Question: I am learning Categories in Objective-C. I am trying to write a sample program with categories in XCode and the program execution hangs on one line as shown in the image, but the memory keeps increasing. I have attached snapshot below.

The source code is given below
A] fraction.h
'''
#import <Foundation/Foundation.h>
@interface Fraction:NSObject
@property (nonatomic) int numerator;
@property (nonatomic) int denominator;
-(void) setTo:(int) numerator over:(int) denominator;
-(void) reduce;
-(double) convertToNum;
-(void) print;
@end
'''
B] fraction.m
'''
#import <Foundation/Foundation.h>
#import "Fraction.h"
@implementation Fraction
-(void) setTo:(int) n over:(int) d {
_numerator = n;
_denominator = d;
}
-(void) print {
NSLog(@"The resultant value is %d/%d", [self numerator], [self denominator]);
}
-(double) convertToNum {
return
((double)[self numerator]/(double)[self denominator]);
}
-(void) reduce {
int temporaryNumerator = [self numerator];
int temporaryDenominator = [self denominator];
while (temporaryDenominator != 0) {
int remainder = temporaryNumerator % temporaryDenominator;
temporaryNumerator = temporaryDenominator;
temporaryDenominator = remainder;
}
_numerator /= temporaryNumerator;
_denominator /= temporaryNumerator;
}
@end
'''
C] Fraction + MathOps.h
'''
#import "Fraction.h"
@interface Fraction (MathOps)
-(Fraction*) add:(Fraction*) input;
-(Fraction*) mul:(Fraction*) input;
-(Fraction*) sub:(Fraction*) input;
-(Fraction*) div:(Fraction*) input;
@end
'''
D] Fraction+MathOps.m
'''
#import "Fraction.h"
#import "Fraction+MathOps.h"
@implementation Fraction (MathOps)
-(Fraction*) add:(Fraction*) input {
Fraction* result = [[Fraction init] alloc];
[result setTo:
(([self numerator] * [input denominator]) +
([input numerator] * [self denominator])) over:([self denominator] * input.denominator)];
return result;
}
-(Fraction*) mul:(Fraction *)input {
Fraction* result = [[Fraction alloc] init];
result.numerator =
([self numerator] * [input denominator]);
result.denominator =
([self denominator] * [input denominator]);
return result;
}
-(Fraction*) sub:(Fraction *)input {
Fraction* result = [[Fraction alloc] init];
result.numerator = ([self numerator] * [input denominator]) - (input.numerator * [self denominator]);
result.denominator = [self denominator] * [input denominator];
return result;
}
-(Fraction*) div: (Fraction*) input {
Fraction *result = [[Fraction alloc] init];
result.numerator =
[self numerator] * [input denominator];
result.denominator = [self denominator] * [input denominator];
return result;
}
@end
'''
E] main.m
'''
#import <Foundation/Foundation.h>
#import "Fraction.h"
#import "Fraction+MathOps.h"
int main(int argc, const char * argv[]) {
@autoreleasepool {
// insert code here...
NSLog(@"Hello, World From Categories, Protocols, Extensions and Delegations");
Fraction * fractionOne =
[[Fraction alloc] init];
[fractionOne setTo:15 over:10];
[fractionOne print];
NSLog(@"The double value is %g", [fractionOne convertToNum]);
[fractionOne reduce];
//[fractionOne print];
/**
Fraction Two.
*/
Fraction* fractionTwo = [[Fraction alloc] init];
[fractionTwo setTo:5 over:2];
//[fractionTwo print];
// Testing catetories.
Fraction* addThree = [fractionOne add:fractionTwo];
[addThree print];
}
return 0;
}
'''
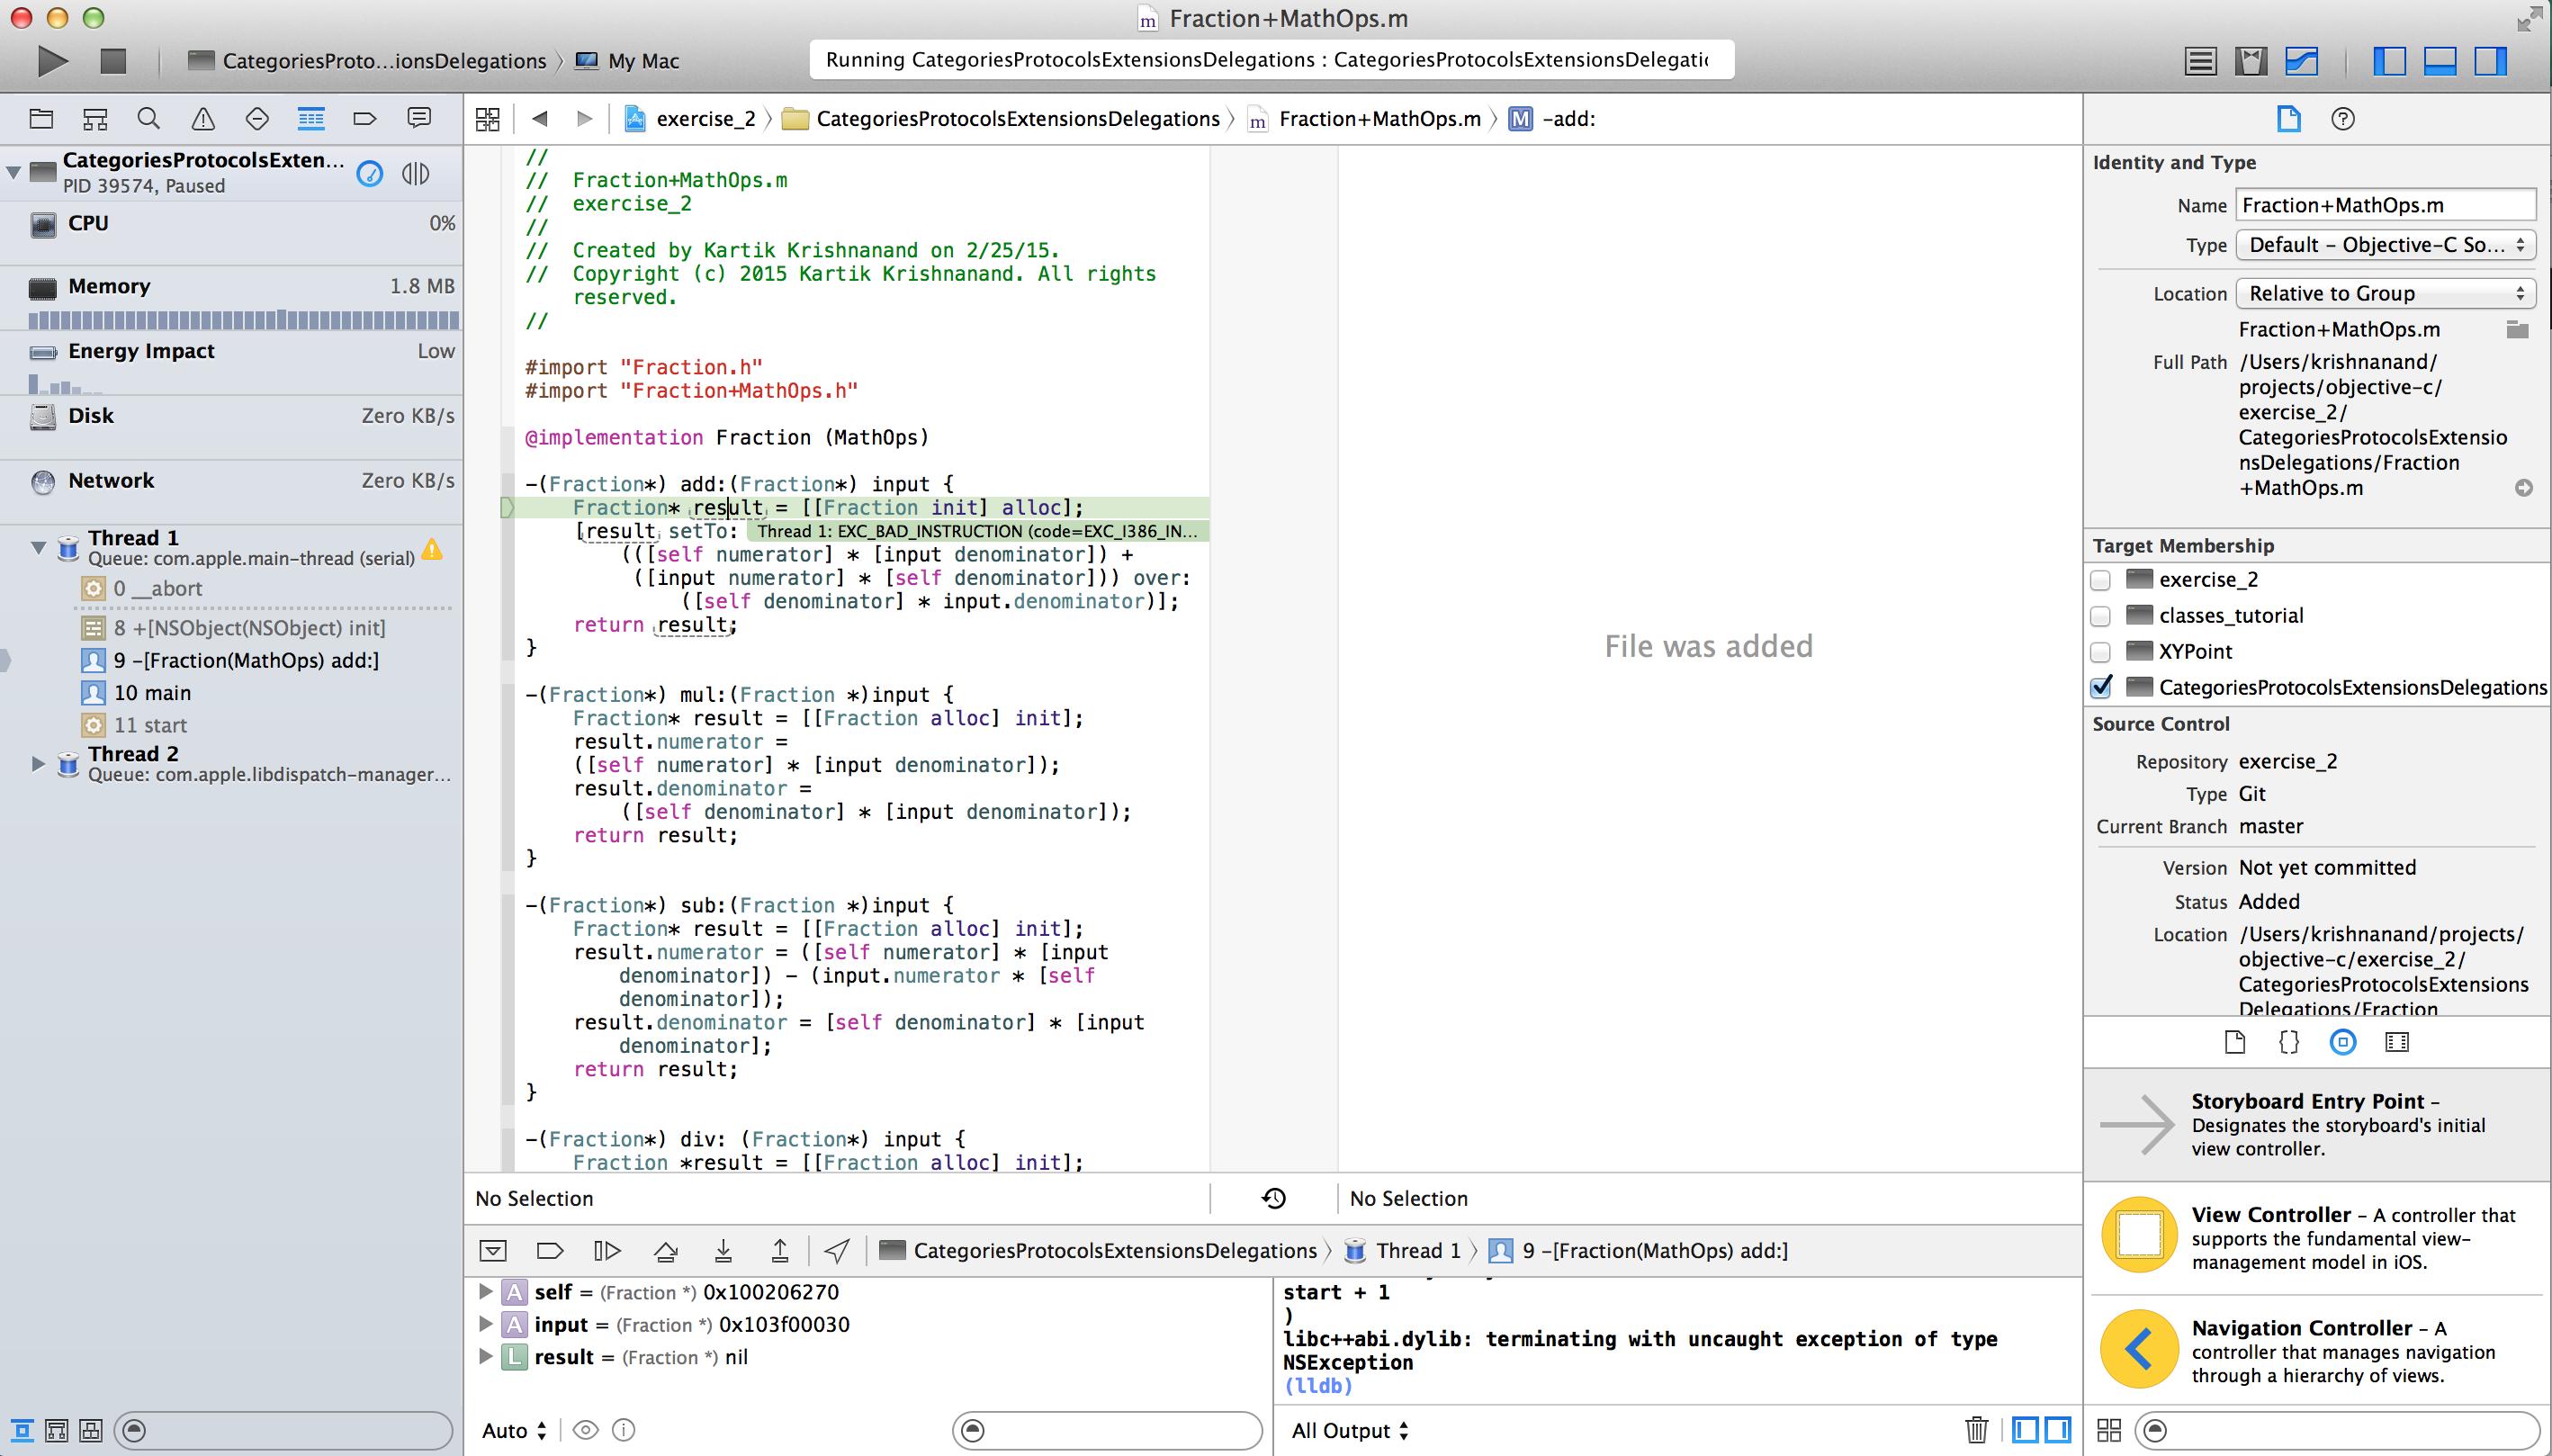
Answer: You are calling '[[Fraction init] alloc]' which is backwards.
You should also avoid direct iVar access in the 'setTo' method, since it's not an accessor method.
This is also not a "hang." The program is throwing an exception which will result in a crash. The debugger has paused execution.